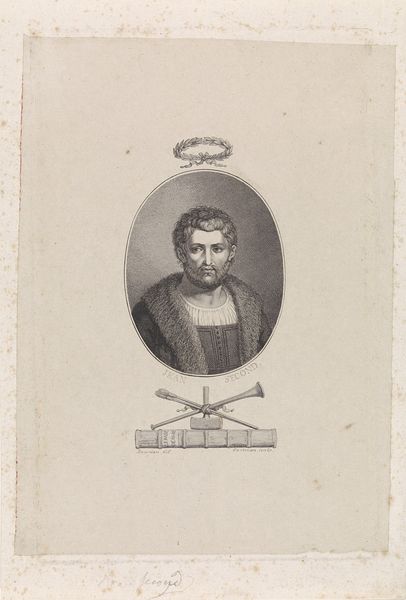
Titel: Portret van Janus Secundus
Künstler: Joachim Jan (Jr.) Oortman
Standort: Amsterdam
Institution: Rijksmuseum
Schlagwörter: barbe, homme, manteau, portrait, blanc, gravure, chasse, chemise, hermine, buste, trompette, instrument, laurier, courone